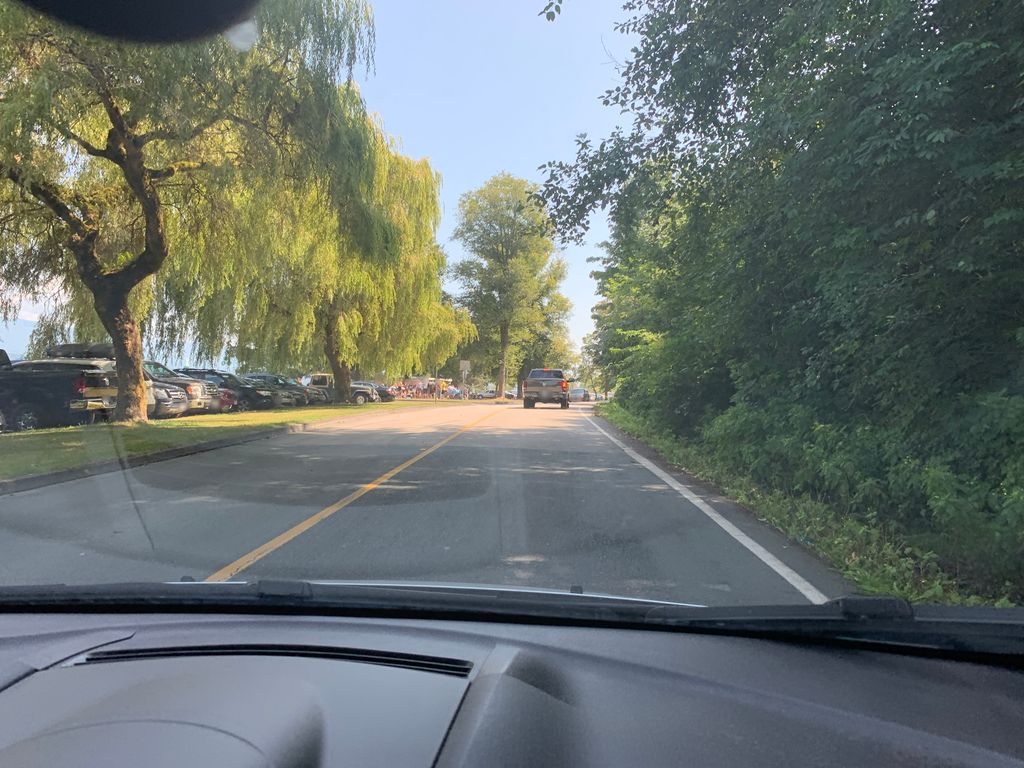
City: vancouver